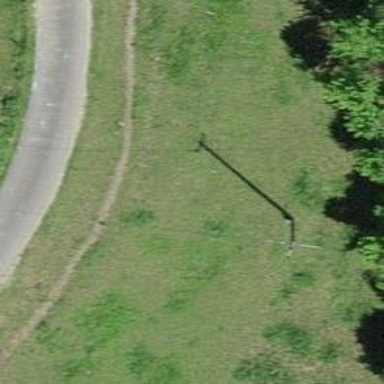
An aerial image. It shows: Minor power line.